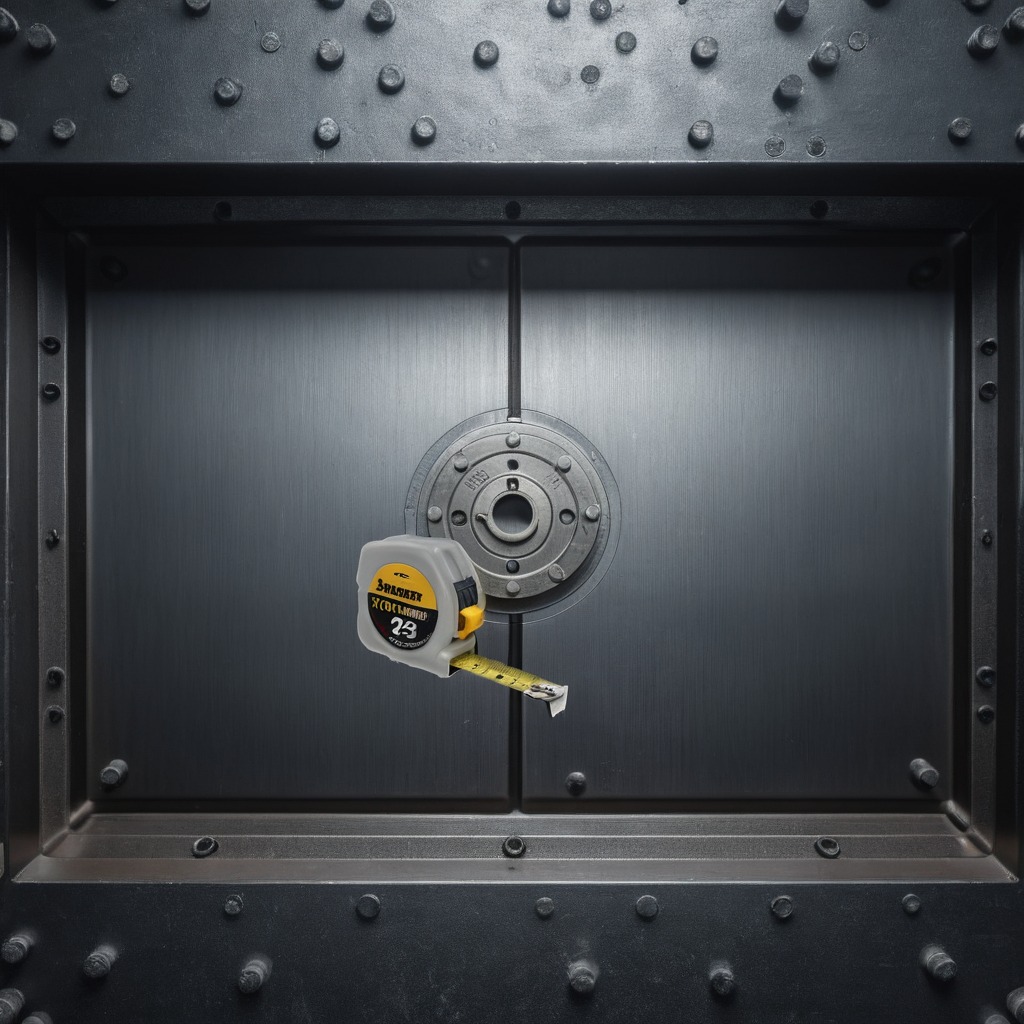
A measuring tape lies on the cold steel table in a mining workshop.